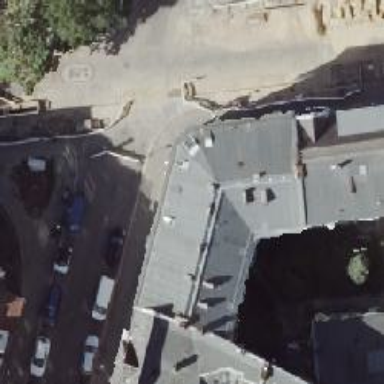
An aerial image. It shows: Pub.